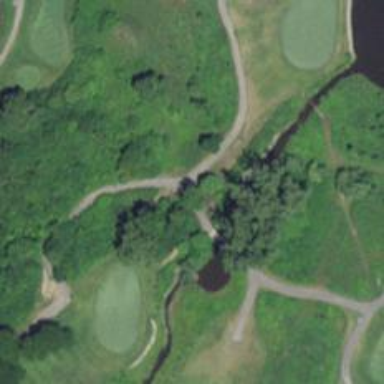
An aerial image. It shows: Path used for both walking and golf.